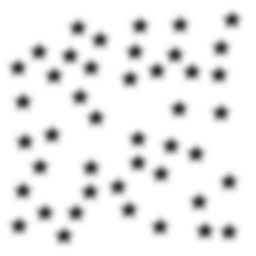
Squares: 0
Triangles: 0
Stars: 44
Total shapes: 44